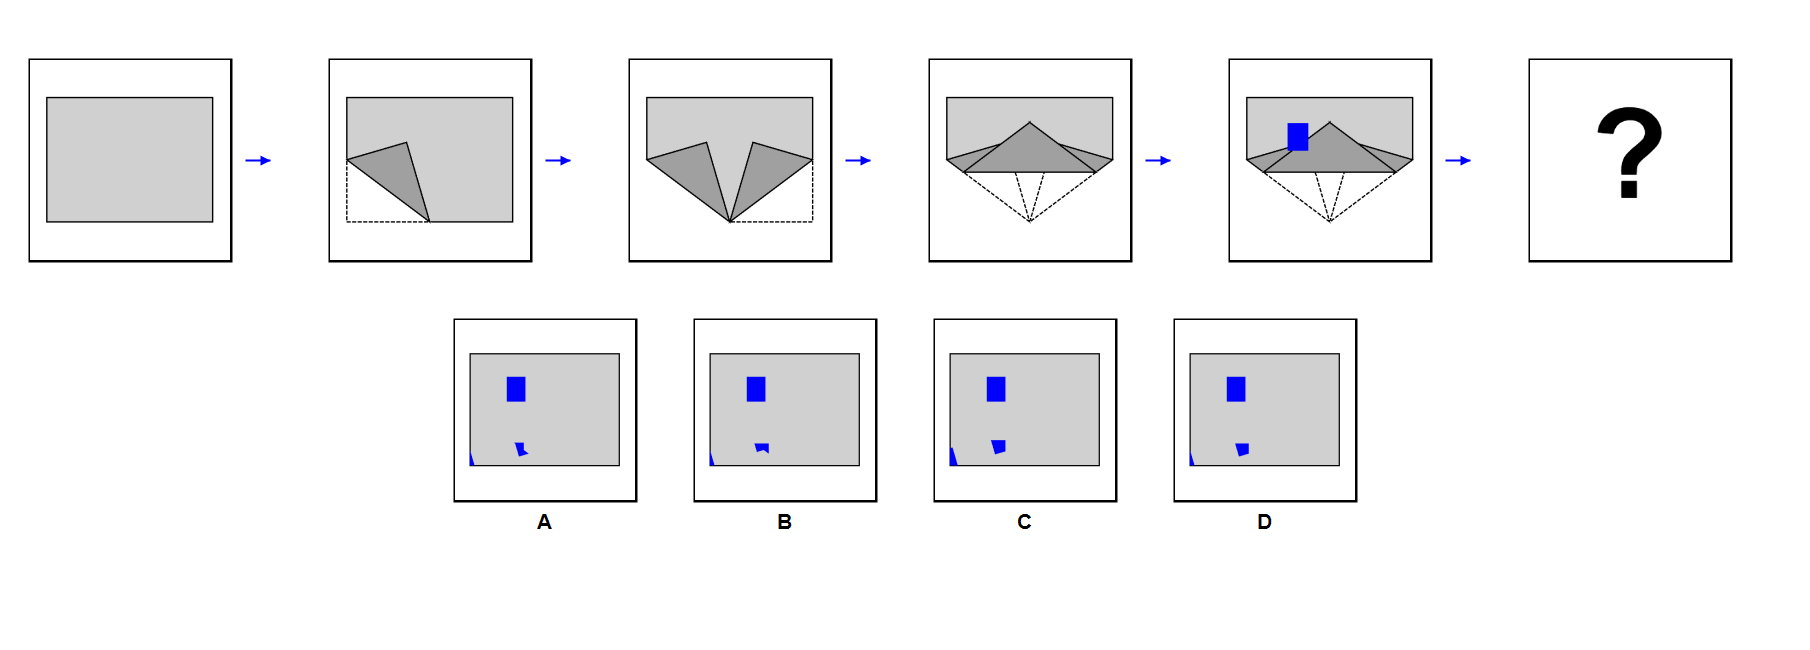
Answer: C